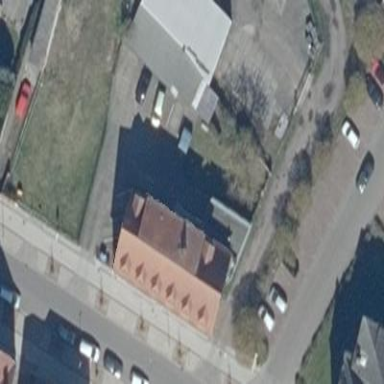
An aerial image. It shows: Gabled roof adorns the apartments building.